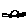
Label: car